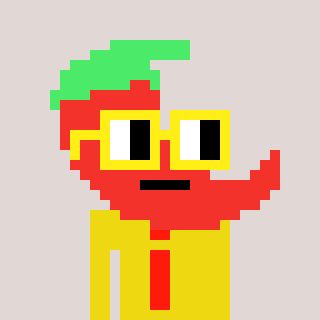
a pixel art character with square yellow glasses, a chilli-shaped head and a yellow-colored body on a warm background